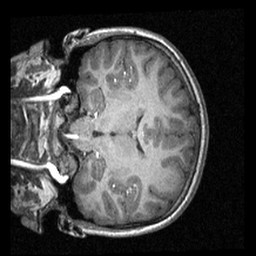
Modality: T1w
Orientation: coronal